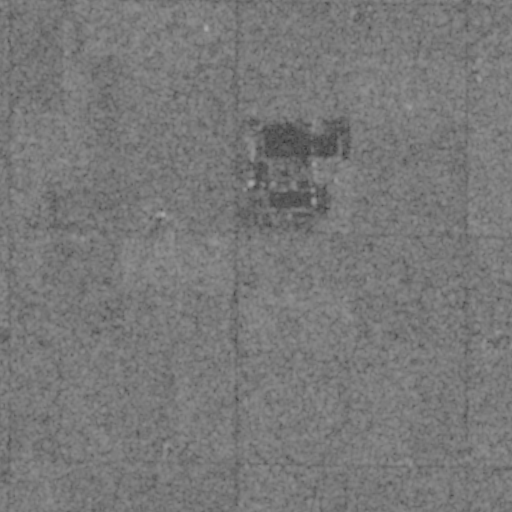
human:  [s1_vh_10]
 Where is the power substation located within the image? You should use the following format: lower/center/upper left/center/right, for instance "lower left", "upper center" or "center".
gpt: The power substation is located in the lower right of the image.
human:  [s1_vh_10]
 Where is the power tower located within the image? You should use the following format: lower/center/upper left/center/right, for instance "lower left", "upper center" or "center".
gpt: The power tower is located in the lower right of the image.
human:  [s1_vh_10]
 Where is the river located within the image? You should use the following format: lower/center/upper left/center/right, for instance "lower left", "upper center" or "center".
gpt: The river is located in the left of the image.
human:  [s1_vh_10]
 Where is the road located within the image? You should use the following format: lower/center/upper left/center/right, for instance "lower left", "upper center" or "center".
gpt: There is no road in the image.

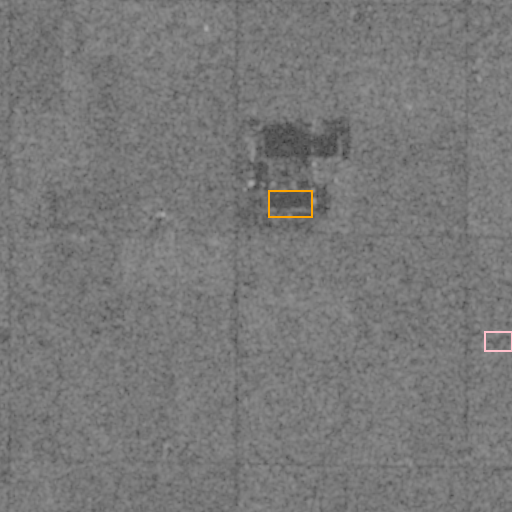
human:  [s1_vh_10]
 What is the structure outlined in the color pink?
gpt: The structure outlined in pink is a power substation.
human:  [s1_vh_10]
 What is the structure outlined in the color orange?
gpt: The structure outlined in orange is a building.
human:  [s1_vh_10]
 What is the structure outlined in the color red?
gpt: There is no red outline.